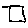
Label: square